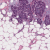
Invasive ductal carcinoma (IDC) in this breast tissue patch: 1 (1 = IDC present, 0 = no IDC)